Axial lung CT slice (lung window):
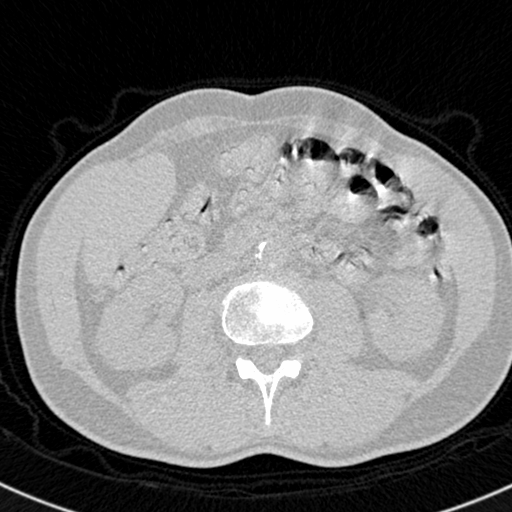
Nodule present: no